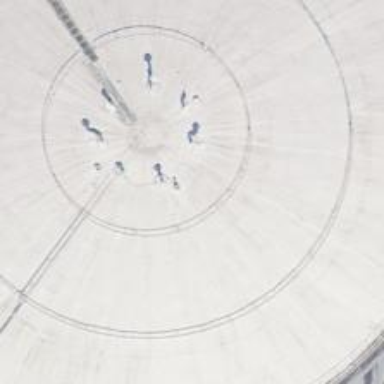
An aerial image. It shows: Building with storage tank.